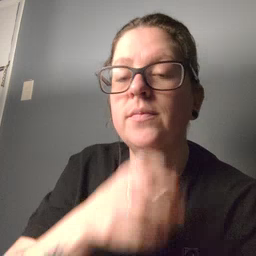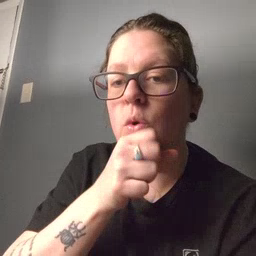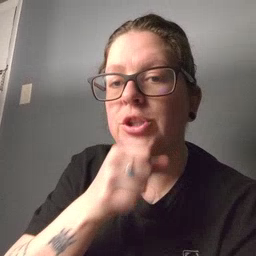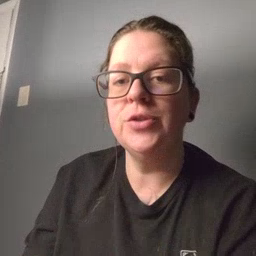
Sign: orange